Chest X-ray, AP view. Patient: 27 years old, sex M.
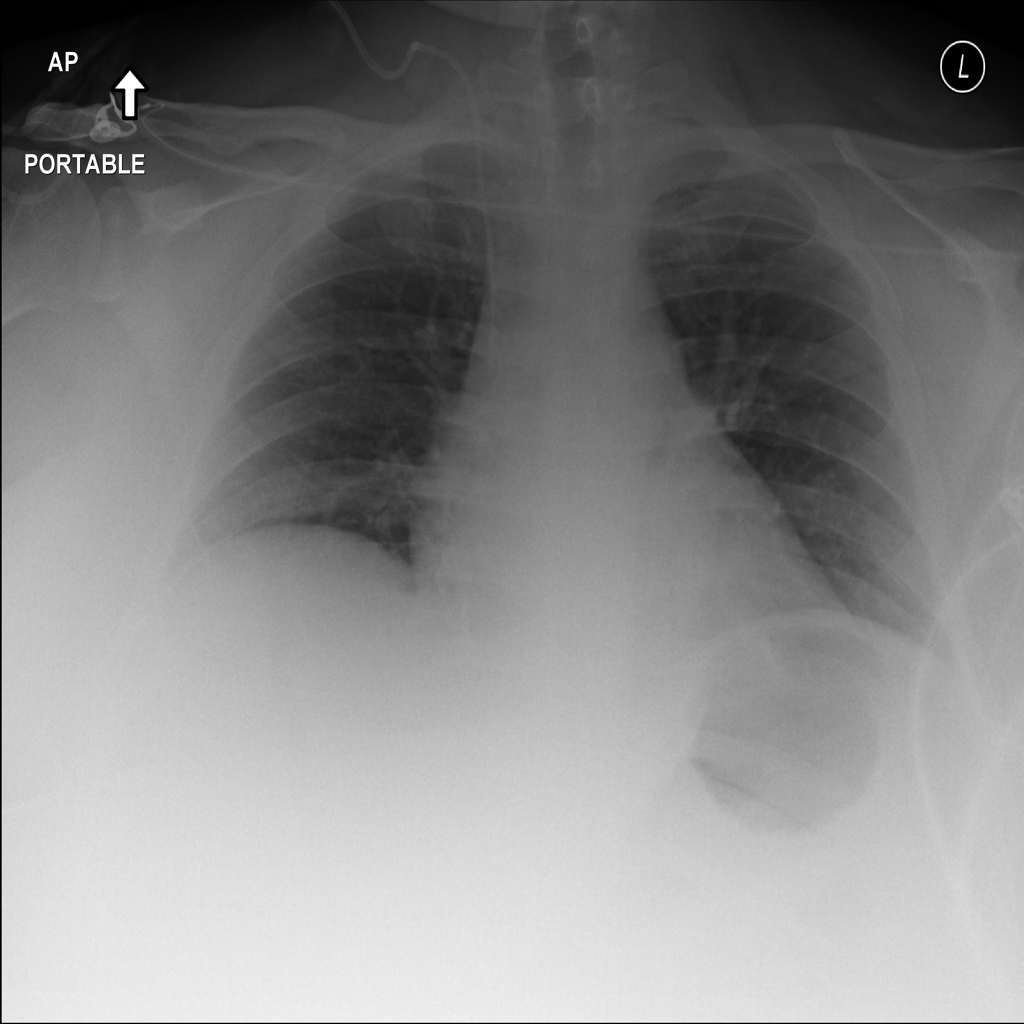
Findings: No Finding